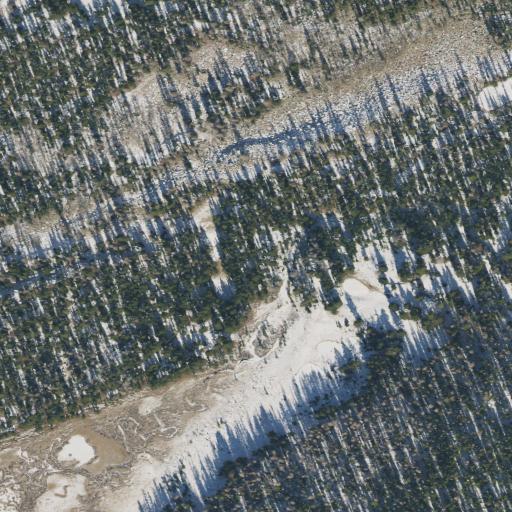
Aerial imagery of plain(s) in Utah named Bear Flat containing evergreen forest, woody wetlands, and shrub